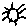
Label: sun